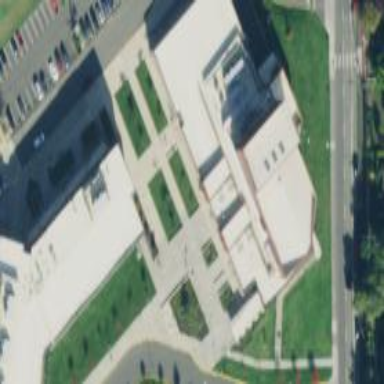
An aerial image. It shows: School building.